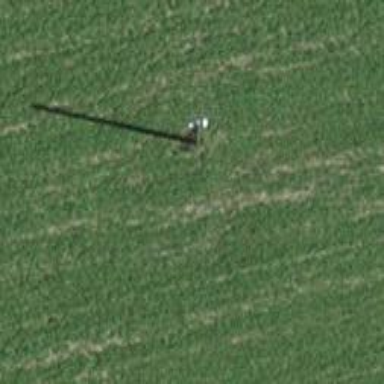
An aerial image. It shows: Minor power line.